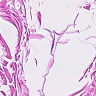
Metastatic tissue present: no